Question: I have this image that contains few objects with different color. The background of image is white color.
I need to found top left point and bottom right point to crop image with the objects bounces.
The image below show just one gray object (exclude small dots and labels) that I need to crop, but at first I need to get these extreme points.

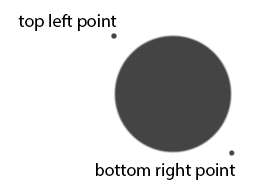
Answer: '''
// Extract the bitmap data from the image
unsigned char* imageData= [self extractImageDataForImage:self.image];
// Iterate through the matrix and compare pixel colors
for (int i=0; i< height; i++){
for(int j=0; j<width*4; j+=4){ // assuming we extracted the RGBA image, therefore the 4 pixels, one per component
int pixelIndex= (i*width*4) + j;
MyColorImpl* pixelColor= [self colorForPixelAtIndex:pixelIndex imageData:imageData];
if( [self isColorWhite:pixelColor] ){
// we're not interested in white pixels
}else{
// The reason not to use UI color a few lines above is so you can compare colors in the way you want.
// You can say that two colors are equal if the difference for each component is not larger than x.
// That way you can locate pixels with equal color even if they are almost the same color.
// Let's say current color is yellow
// Get the object that contains the info for the yellow drawable
MyColoredObjectInformation* info= [self.coloredObjectDictionary objectForKey:pixelColor.description];
if(!info){
//it doesn't exist. So lets create it and map it to the yellow color
info= [MyColoredObjectInformation new];
[self.coloredObjectDictionary setObject:info forKey:pixelColor.description];
}
// get x and y for the current pixel
float pixelX= pixelIndex % (width*4);
float pixelY= i;
if(pixelX < info.xMin)
info.xMin= pixelX;
if(pixelX > info.xMax)
info.xMax= pixelX;
if(pixelY > info.yMax)
info.yMax= pixelY;
if(pixelY < info.yMin)
info.yMin= pixelY;
}
}
}
// don't forget to free the array (since it's been allocated dynamically in extractImageForDataForImage:]
free(imageData];
'''
Don't forget to set xMin, xMax, yMin and yMax to appropriate values for each object
'''
@implementation MyColoredObjectInformation
-(id)init{
if( self= [super init]){
self.xMin= -1;
self.xMax= INT_MAX;
self.yMin= -1;
self.yMax= INT_MAX;
}
return self;
}
'''
One thing that might happen when converting the image to the data array is that pixels don't go top-> bottom & left-> right. Usually image can be rotated when you convert it to CGImage. In that case, you'll just have different formula for pixelIndex, pixelX and pixelY.
At the end, just iterate through the values of 'self.coloredObjectDictionary' and for each color you will have two points that represent the rect around the object p1(xMin, yMin) and p2(xMax, yMax)